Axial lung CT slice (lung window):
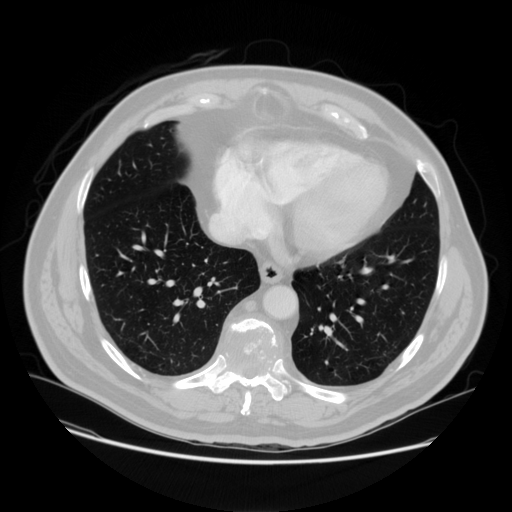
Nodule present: no